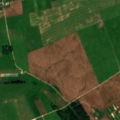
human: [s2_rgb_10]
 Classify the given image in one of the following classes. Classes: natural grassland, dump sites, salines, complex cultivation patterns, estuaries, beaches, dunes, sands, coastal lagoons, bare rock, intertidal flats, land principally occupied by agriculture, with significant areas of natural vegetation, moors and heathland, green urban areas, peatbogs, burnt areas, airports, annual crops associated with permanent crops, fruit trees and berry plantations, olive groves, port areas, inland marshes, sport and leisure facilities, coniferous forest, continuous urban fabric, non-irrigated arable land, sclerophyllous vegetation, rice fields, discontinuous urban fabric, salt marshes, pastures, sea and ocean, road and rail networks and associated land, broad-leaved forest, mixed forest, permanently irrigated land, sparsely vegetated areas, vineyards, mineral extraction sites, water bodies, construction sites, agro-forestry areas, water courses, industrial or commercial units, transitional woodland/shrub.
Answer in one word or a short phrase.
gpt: discontinuous urban fabric, non-irrigated arable land, pastures, land principally occupied by agriculture, with significant areas of natural vegetation